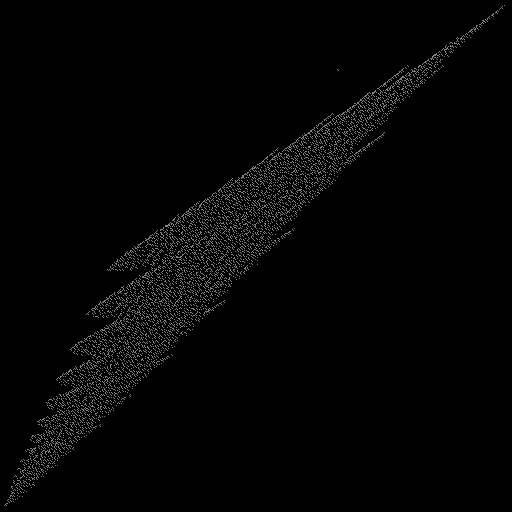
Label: umbrellafern